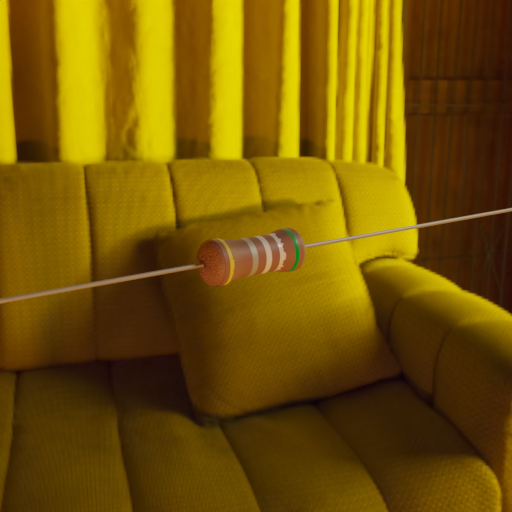
Resistor colour bands (in order): yellow, silver, white, white, green